Question: I'm wondering if it's possible in Flot to change a line's colour when it goes above/below a threshold. A smooth transition / gradient would be preferable, but if it has to be abrupt, I think I could live with that.
Here's a quick-n-dirty example of how I'd like the graph to look:

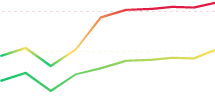
Answer: You can't get smooth transitions, but you can get abrupt ones using the <URL>.